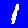
Digit: 1